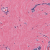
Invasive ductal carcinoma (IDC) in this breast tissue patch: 0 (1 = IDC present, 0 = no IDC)